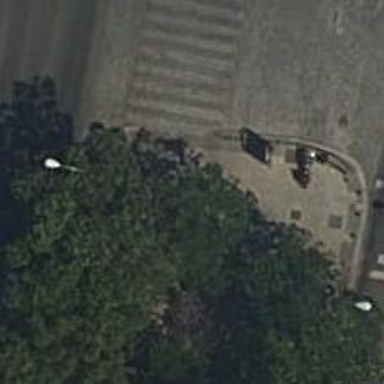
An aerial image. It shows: Sidewalk made of paving stones with traffic signals at the crossing.